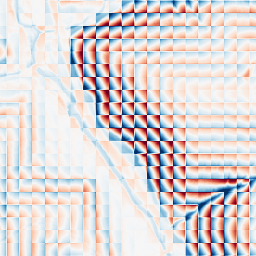
Category: wavelet
Decomposition family: wavelet_dwt
Decomposition parameters: wavelet: haar
level: 4
Upsampling method: cubic_catmull_rom
Upsampling parameters: scale: 4
Upsampling scale: 4